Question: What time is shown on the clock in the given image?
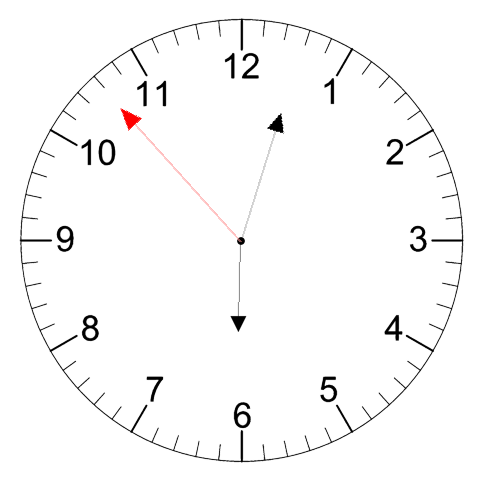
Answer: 06:02:53